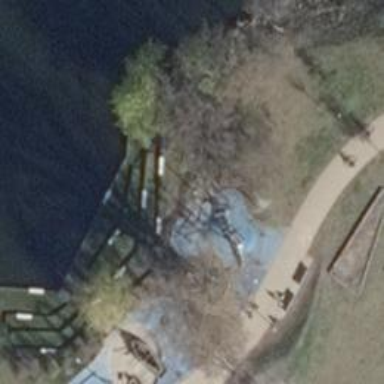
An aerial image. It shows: Playground featuring slide.